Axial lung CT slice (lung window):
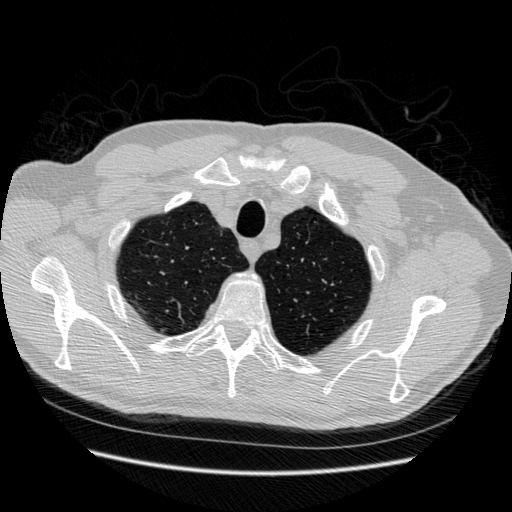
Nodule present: no